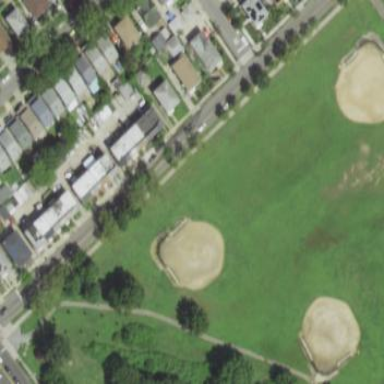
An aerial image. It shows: Baseball pitch for leisure and sports activities.